Field crop: maize
Growth stage: 2
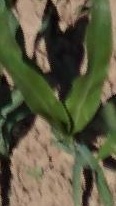
Species: maize